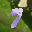
Label: 7